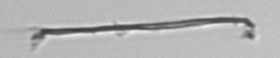
Label: fiber_TAG_external_detritus